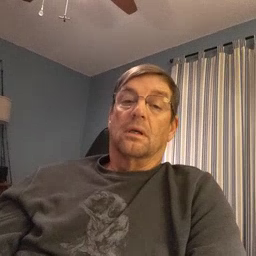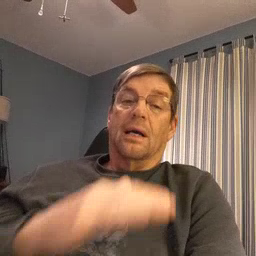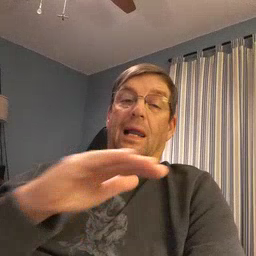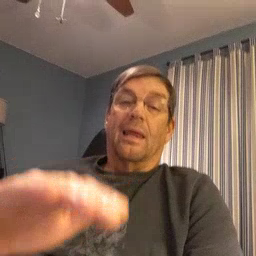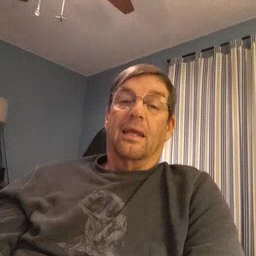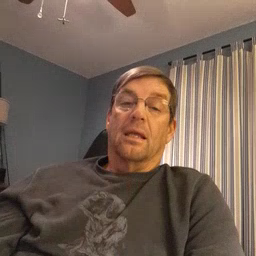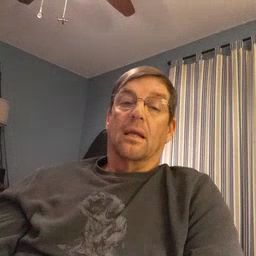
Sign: clean